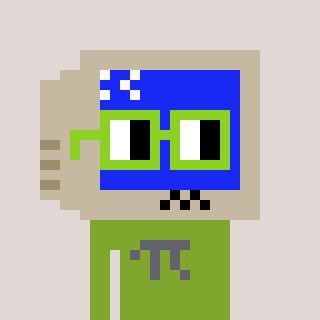
a pixel art character with square light green glasses, a old monitor-shaped head and a slimegreen-colored body on a warm background